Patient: sex M, age 34
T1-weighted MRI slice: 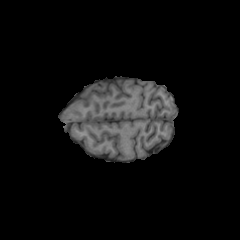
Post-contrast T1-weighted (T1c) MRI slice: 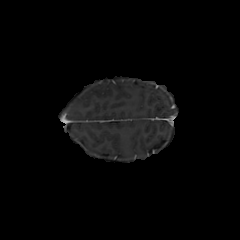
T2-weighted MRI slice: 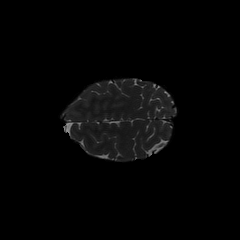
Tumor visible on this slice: no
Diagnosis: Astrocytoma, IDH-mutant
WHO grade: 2